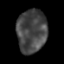
Tissue: lung
Cell type: Others
Senescence score: 0.2207
Nuclear area (px): 1268
Mean DAPI intensity: 69.815